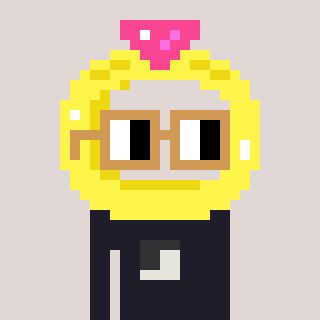
a pixel art character with square brown glasses, a ring-shaped head and a grayscale-colored body on a warm background